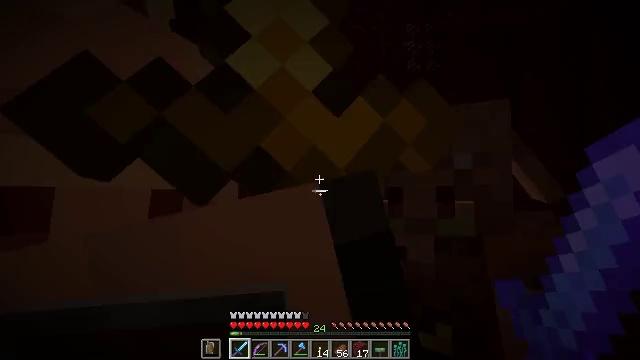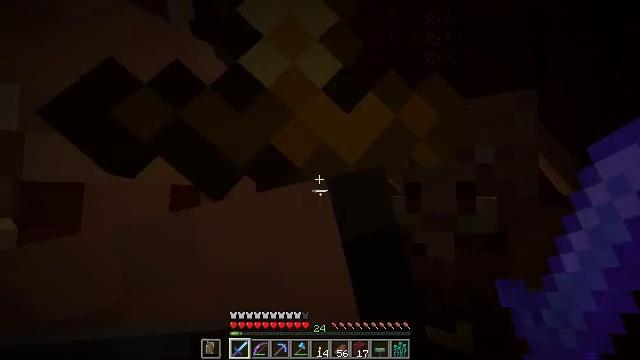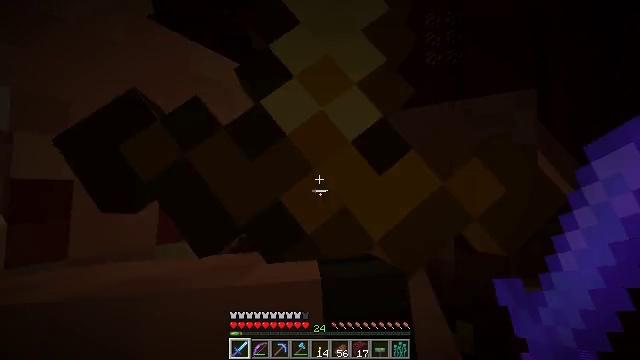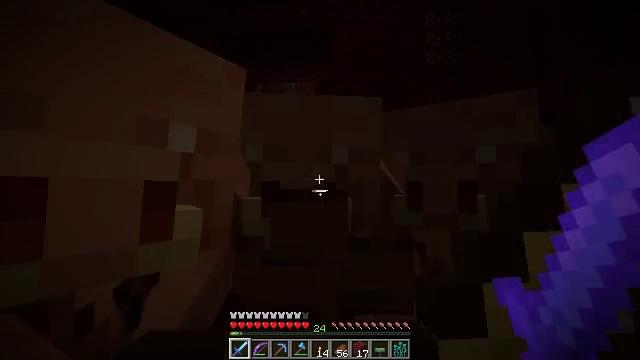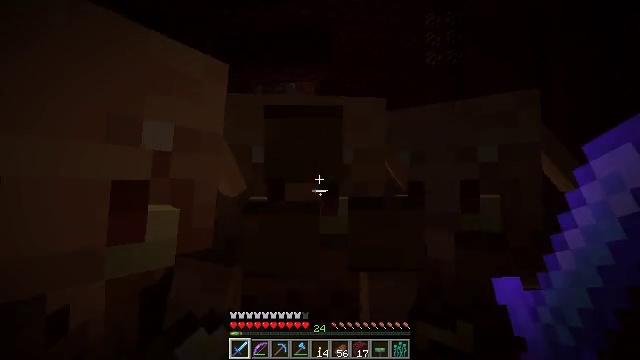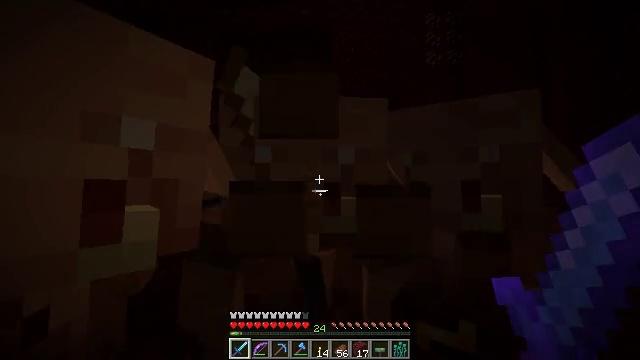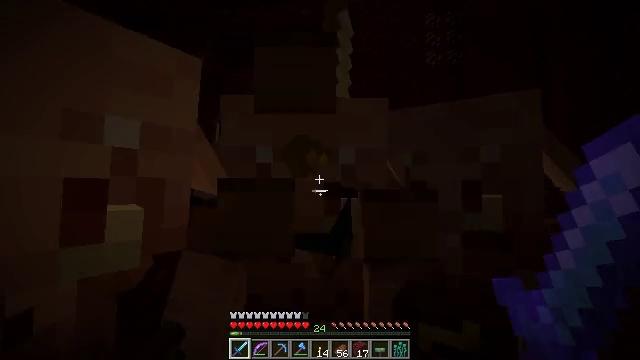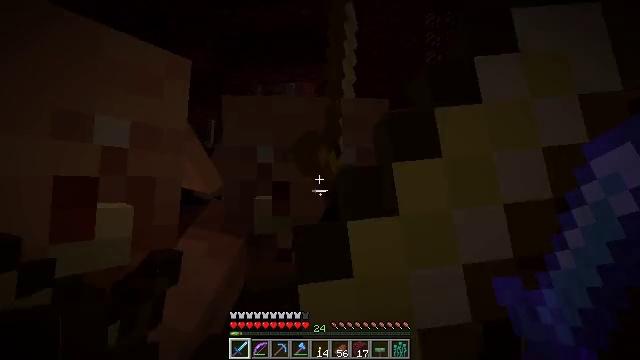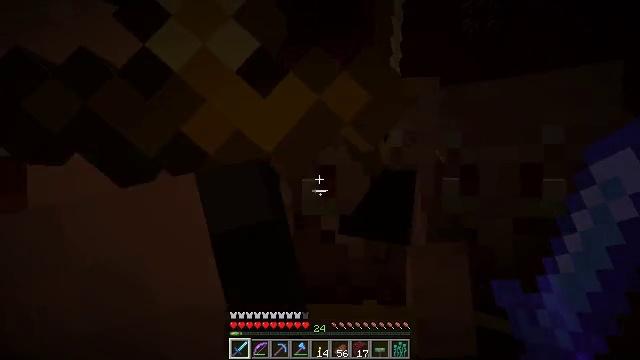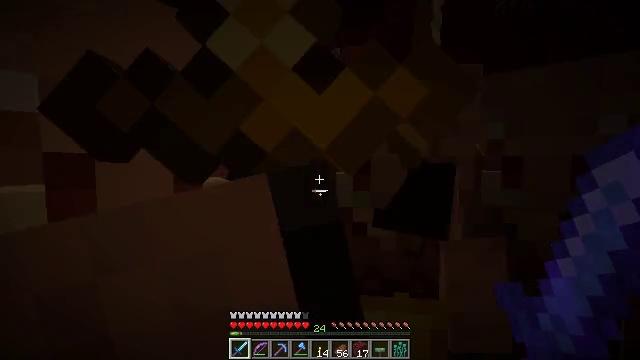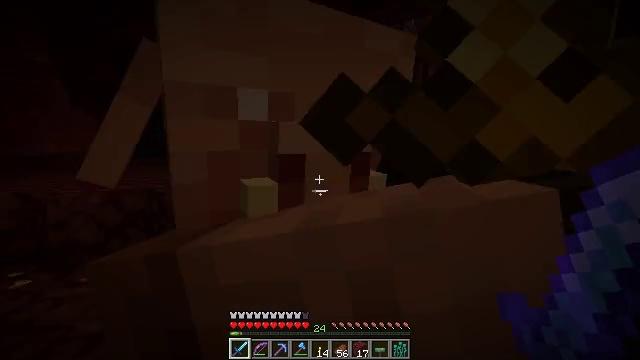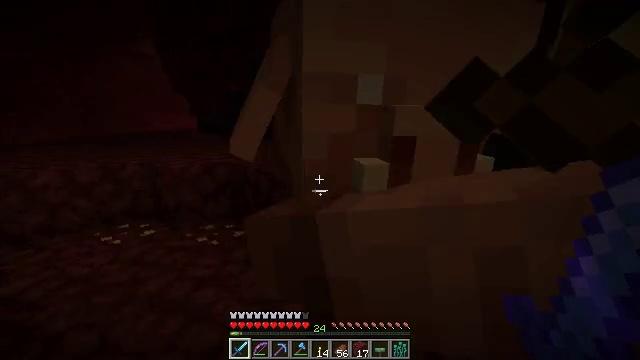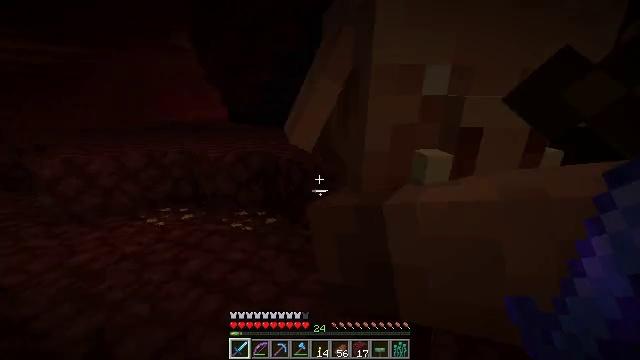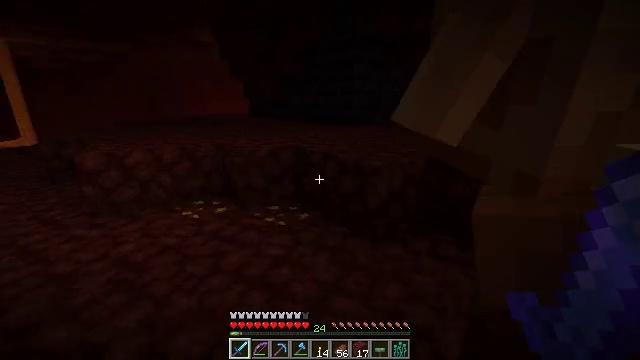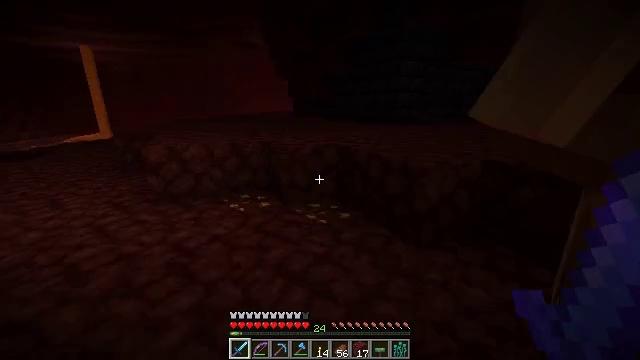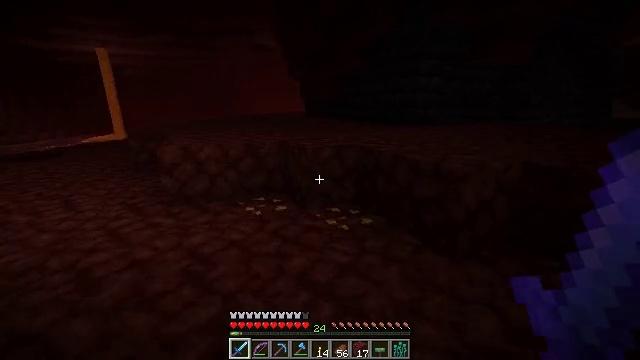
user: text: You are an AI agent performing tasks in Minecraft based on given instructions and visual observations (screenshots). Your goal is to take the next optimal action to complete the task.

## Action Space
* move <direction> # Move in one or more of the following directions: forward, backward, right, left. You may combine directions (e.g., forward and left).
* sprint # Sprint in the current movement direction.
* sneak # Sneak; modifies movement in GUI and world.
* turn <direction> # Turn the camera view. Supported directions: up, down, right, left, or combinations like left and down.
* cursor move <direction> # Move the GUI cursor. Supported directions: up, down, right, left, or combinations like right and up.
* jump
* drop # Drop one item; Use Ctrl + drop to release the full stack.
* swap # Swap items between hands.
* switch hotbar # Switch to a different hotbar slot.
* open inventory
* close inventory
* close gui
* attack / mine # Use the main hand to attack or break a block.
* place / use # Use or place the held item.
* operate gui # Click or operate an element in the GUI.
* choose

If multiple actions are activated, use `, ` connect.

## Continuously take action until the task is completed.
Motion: motion action
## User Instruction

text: Remove warped roots from the inventory.
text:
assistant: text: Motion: turn left, use / place
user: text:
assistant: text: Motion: use / place
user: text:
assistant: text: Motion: use / place
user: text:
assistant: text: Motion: use / place
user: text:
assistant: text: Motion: use / place
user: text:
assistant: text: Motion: use / place
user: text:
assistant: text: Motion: use / place
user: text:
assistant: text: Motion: move left, turn left and down, use / place
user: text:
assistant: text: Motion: move left, turn left and down, use / place
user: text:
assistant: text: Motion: move back and move left, turn left and down
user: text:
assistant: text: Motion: move back and move left, turn left and down
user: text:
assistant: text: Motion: move forward and move left, turn left and down
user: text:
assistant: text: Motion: move forward and move left, turn left and down
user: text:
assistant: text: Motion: move forward and move left, turn left
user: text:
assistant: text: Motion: move forward, turn left
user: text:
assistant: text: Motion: move forward
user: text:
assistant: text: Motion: move forward, sprint
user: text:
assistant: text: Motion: move forward, sprint
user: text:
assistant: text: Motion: move forward
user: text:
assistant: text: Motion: move forward, turn left
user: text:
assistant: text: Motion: move forward
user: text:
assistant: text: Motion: move forward, turn left
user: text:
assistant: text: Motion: move forward, turn left and down
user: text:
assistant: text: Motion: move forward, jump
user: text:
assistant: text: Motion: move forward, jump
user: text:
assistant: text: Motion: move forward, jump
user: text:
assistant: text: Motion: move forward, jump
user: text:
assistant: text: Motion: move forward
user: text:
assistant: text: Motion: move forward
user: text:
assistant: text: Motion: move forward